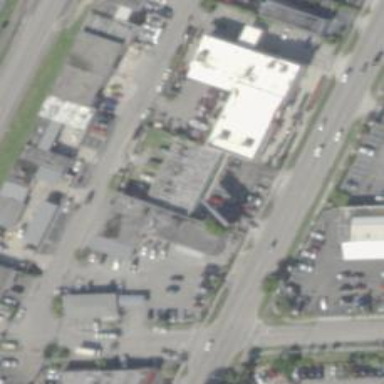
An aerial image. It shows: Retail building.